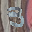
Label: 3